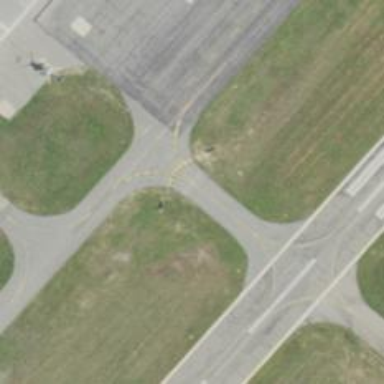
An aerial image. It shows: View of taxiway at the airport.